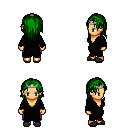
a pixel art fantasy rpg character, female body template, human, tanned skin, gray robe, magenta pants, green long hairstyle, silver tiara, gray slippers, four views (front, back, left, right), 2x2 character sprite sheet, small pixel art, hard edges, no anti-aliasing